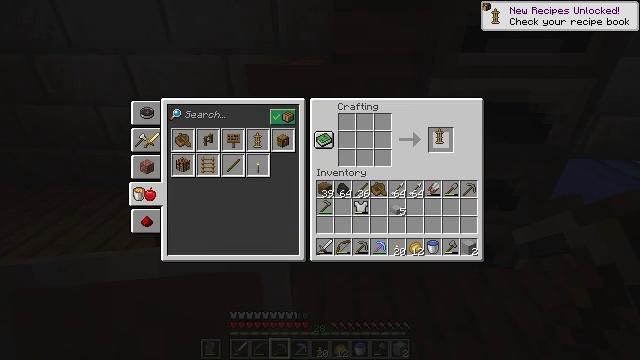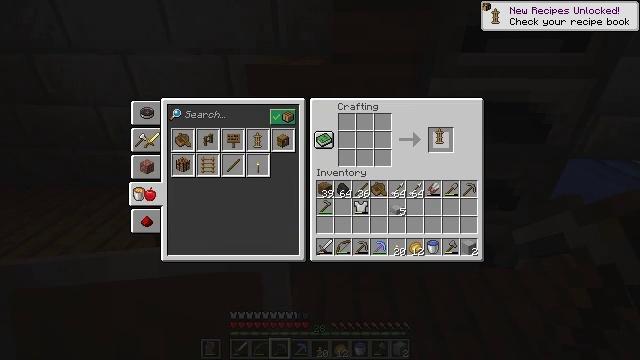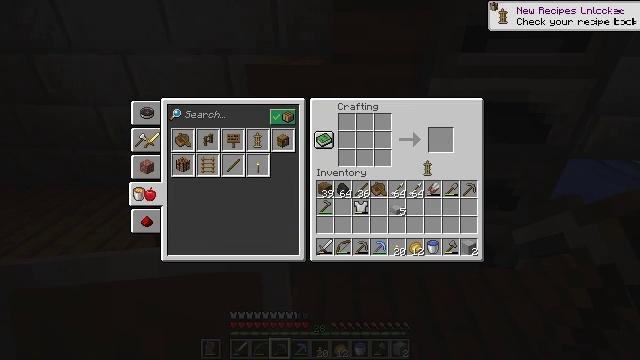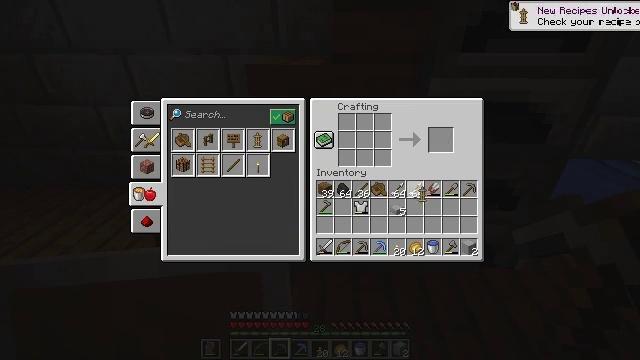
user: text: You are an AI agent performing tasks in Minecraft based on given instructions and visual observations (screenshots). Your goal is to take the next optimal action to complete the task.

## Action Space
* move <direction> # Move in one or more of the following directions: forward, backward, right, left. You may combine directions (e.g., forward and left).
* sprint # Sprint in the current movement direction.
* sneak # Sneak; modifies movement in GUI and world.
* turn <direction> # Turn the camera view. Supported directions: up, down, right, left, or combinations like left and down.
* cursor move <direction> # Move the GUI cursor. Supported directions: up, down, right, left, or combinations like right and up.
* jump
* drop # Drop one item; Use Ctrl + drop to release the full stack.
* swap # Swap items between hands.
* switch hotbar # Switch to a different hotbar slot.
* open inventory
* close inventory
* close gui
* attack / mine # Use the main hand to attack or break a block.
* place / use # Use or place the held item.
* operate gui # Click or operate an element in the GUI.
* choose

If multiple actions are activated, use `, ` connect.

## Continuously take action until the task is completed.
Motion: motion action
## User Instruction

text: Open a crafting table and craft an armor stand.
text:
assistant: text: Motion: no_op
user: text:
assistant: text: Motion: cursor move left and down
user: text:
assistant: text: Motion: cursor move down
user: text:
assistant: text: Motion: no_op